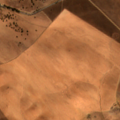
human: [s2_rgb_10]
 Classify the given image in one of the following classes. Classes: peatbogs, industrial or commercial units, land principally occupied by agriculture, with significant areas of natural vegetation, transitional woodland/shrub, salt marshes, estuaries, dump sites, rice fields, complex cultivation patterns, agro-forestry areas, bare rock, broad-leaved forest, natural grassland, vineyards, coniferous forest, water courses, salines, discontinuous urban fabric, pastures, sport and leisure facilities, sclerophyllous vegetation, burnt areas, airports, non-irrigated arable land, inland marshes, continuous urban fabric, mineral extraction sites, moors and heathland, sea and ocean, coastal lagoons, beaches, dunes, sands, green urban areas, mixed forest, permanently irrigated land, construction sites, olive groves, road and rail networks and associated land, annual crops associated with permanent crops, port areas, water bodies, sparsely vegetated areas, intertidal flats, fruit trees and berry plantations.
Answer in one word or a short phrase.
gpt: non-irrigated arable land